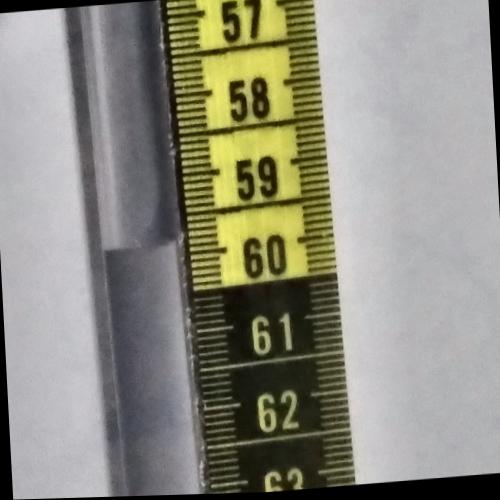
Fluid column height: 59.8 cm